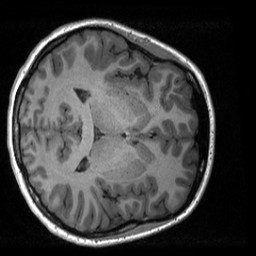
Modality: T1w
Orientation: axial
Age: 19
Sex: female
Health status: healthy
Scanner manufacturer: siemens
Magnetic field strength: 3 T
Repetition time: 2 s
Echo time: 0.00232 s